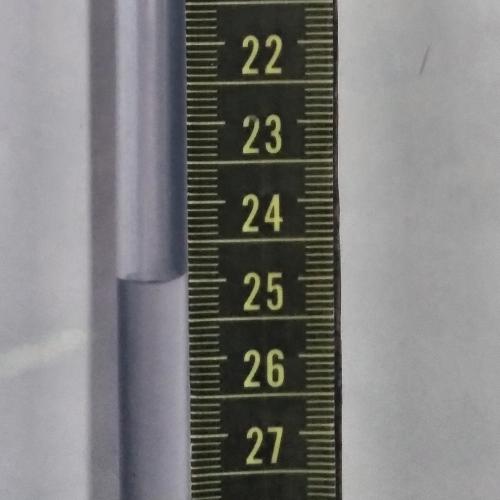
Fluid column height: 24.9 cm